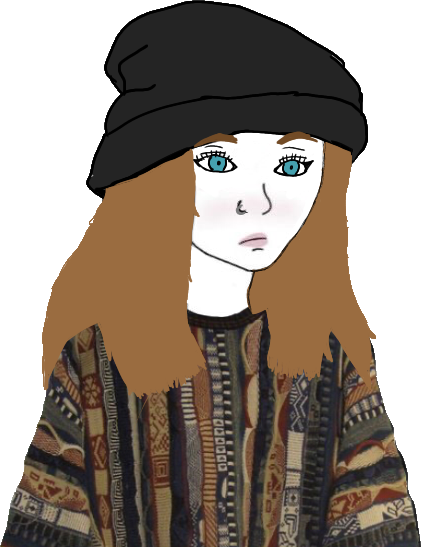
Label: 5_Doomer_Girl